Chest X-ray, AP view. Patient: 43 years old, sex M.
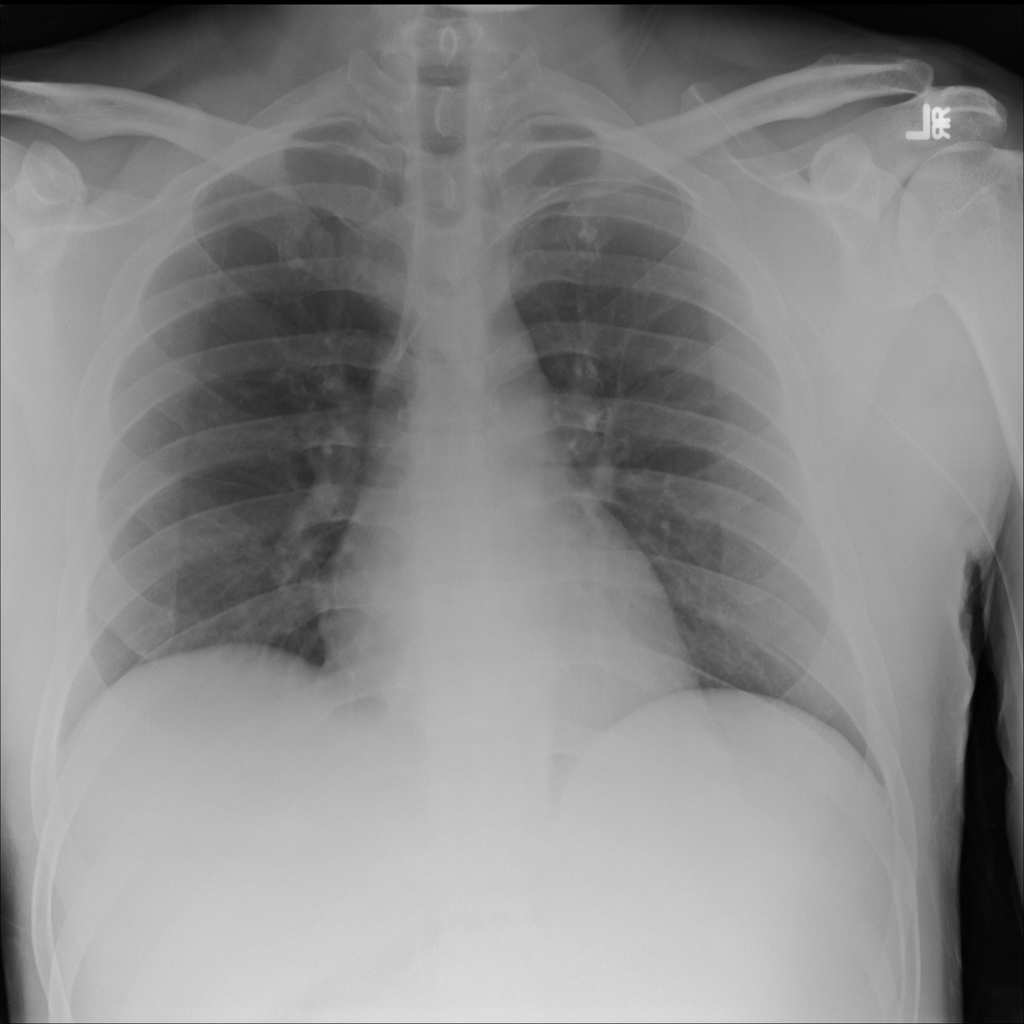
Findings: No Finding